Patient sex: M
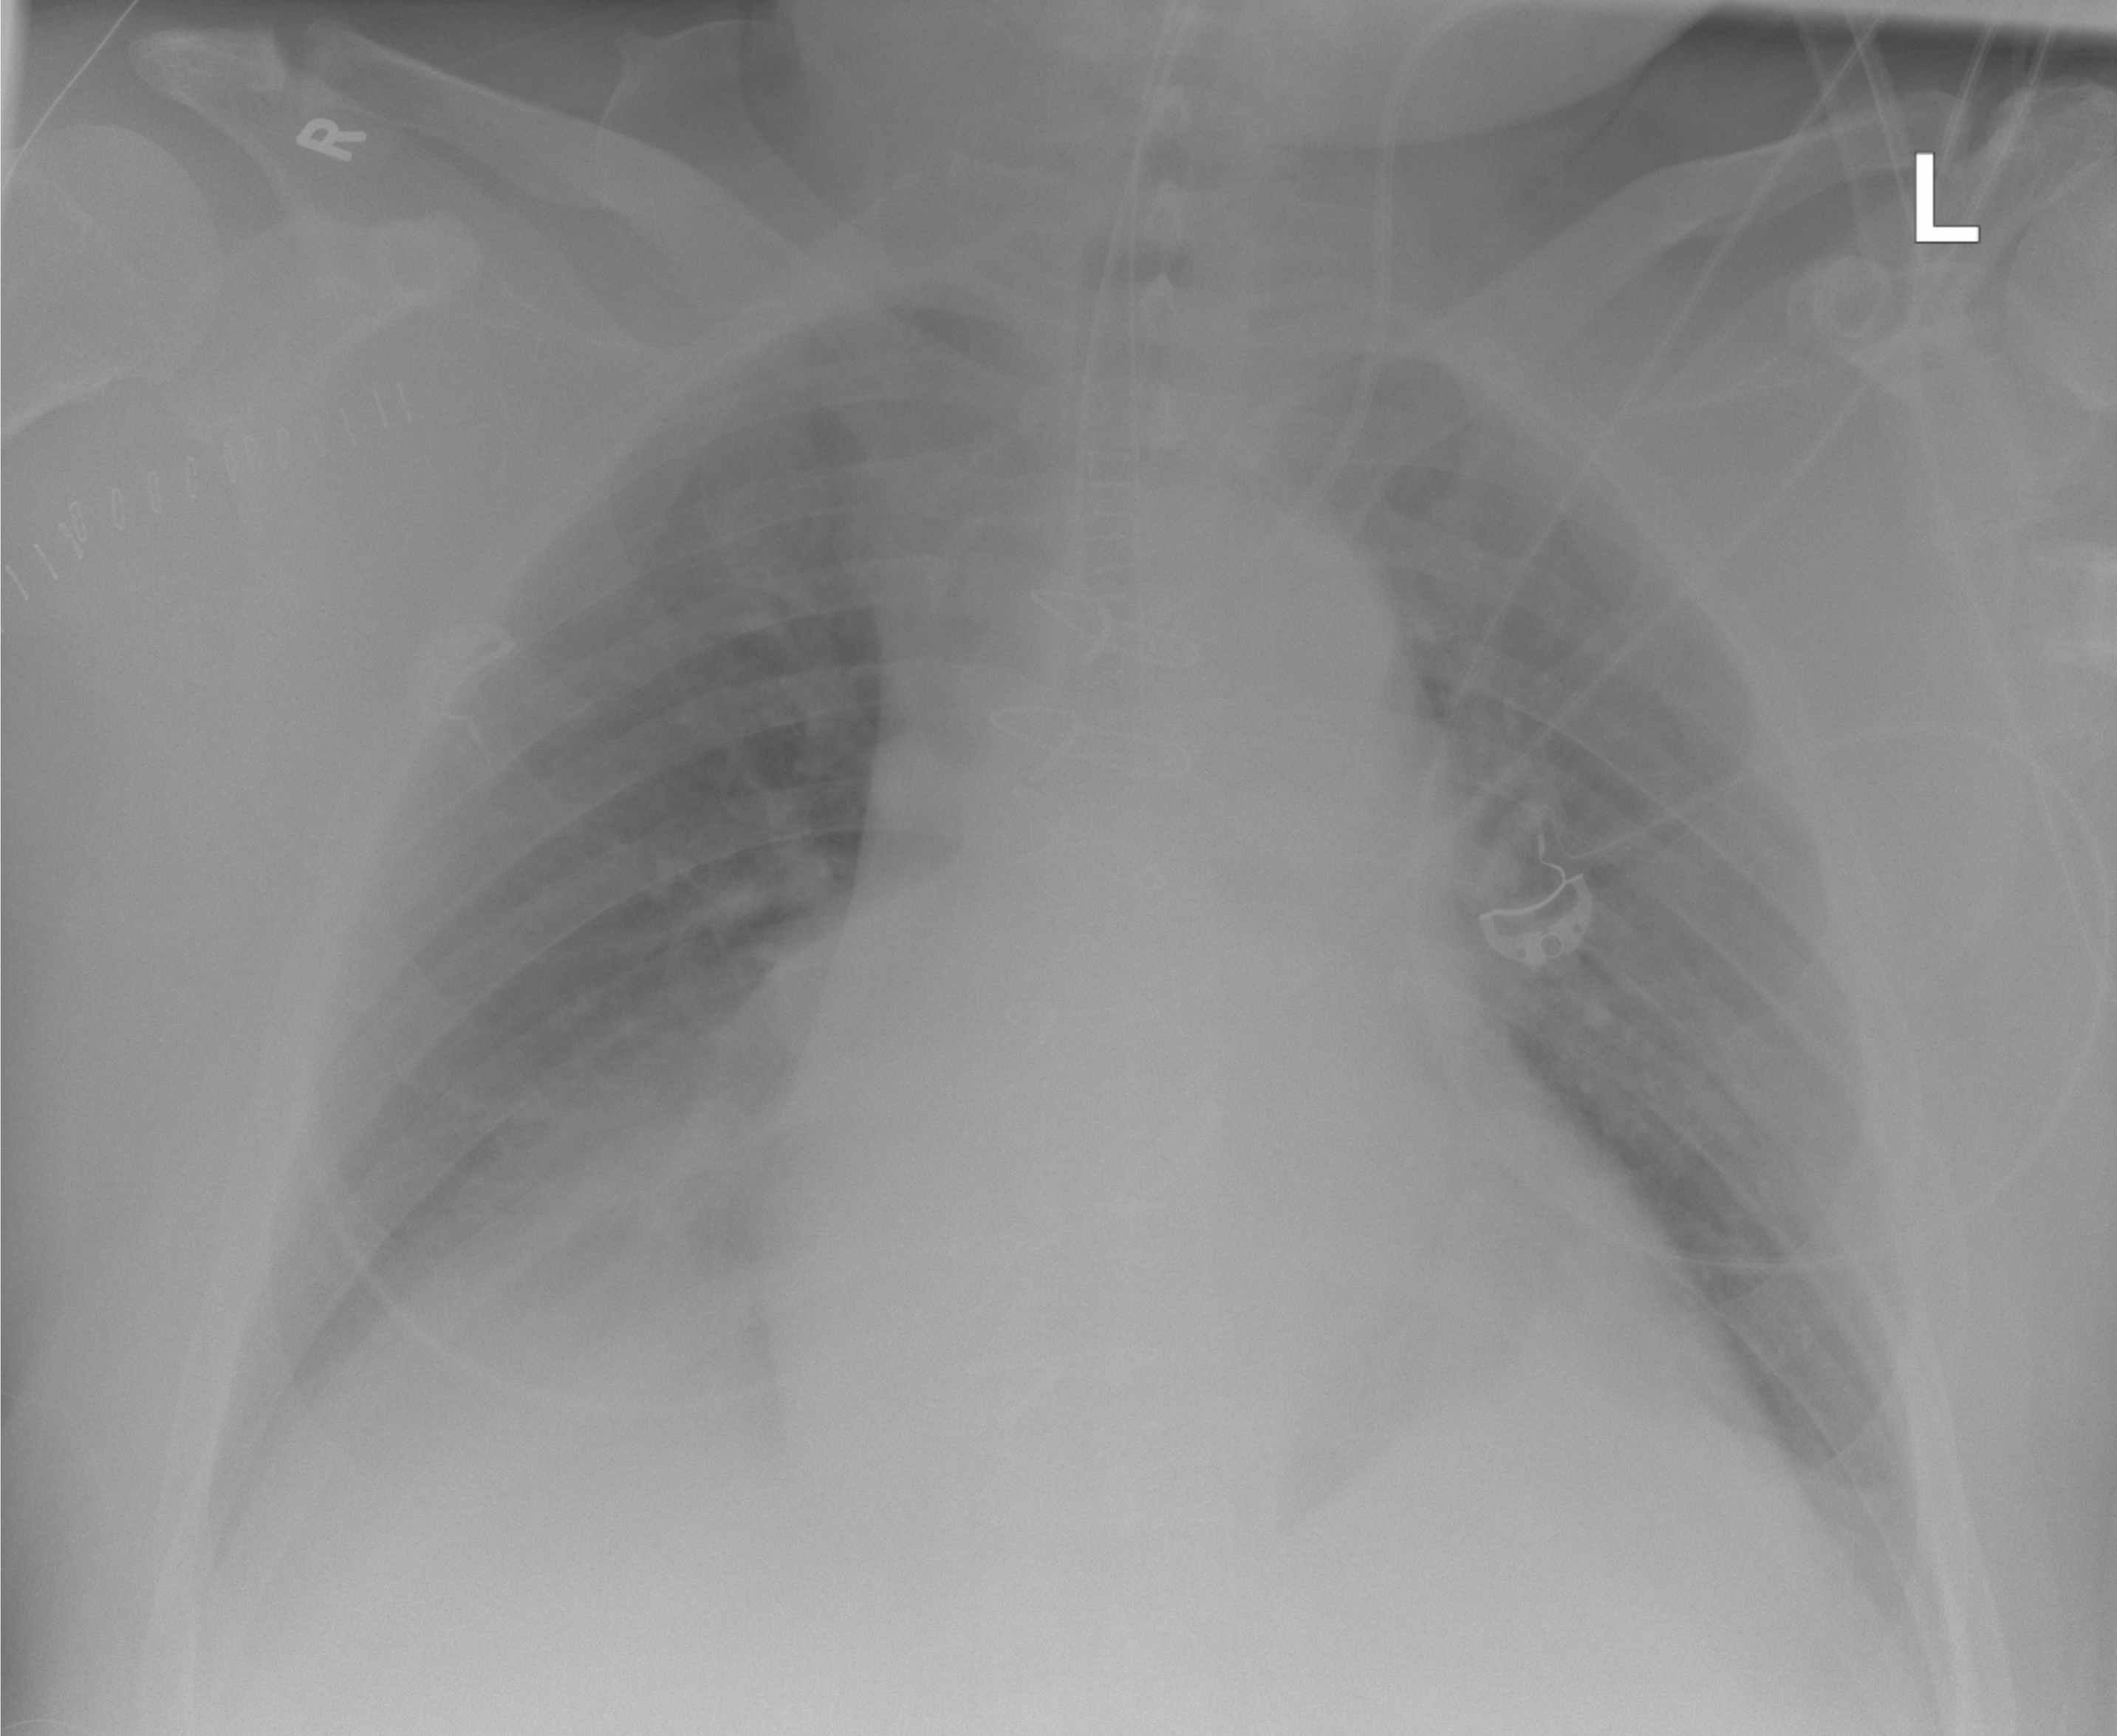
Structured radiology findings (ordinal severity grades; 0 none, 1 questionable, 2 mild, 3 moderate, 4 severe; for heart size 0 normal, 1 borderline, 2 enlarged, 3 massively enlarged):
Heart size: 2
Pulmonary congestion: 0
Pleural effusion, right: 0
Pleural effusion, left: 0
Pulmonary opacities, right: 0
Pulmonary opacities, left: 0
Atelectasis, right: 2
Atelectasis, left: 0